Aerial crown-view tile of a tropical tree (Barro Colorado Island, Panama), acquired 20250217:
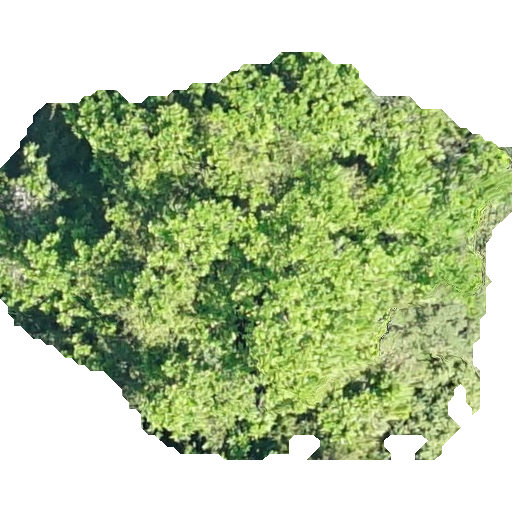
Species: Anacardium excelsum
GBIF accepted scientific name: Anacardium excelsum
Crown area: 237.779 m²